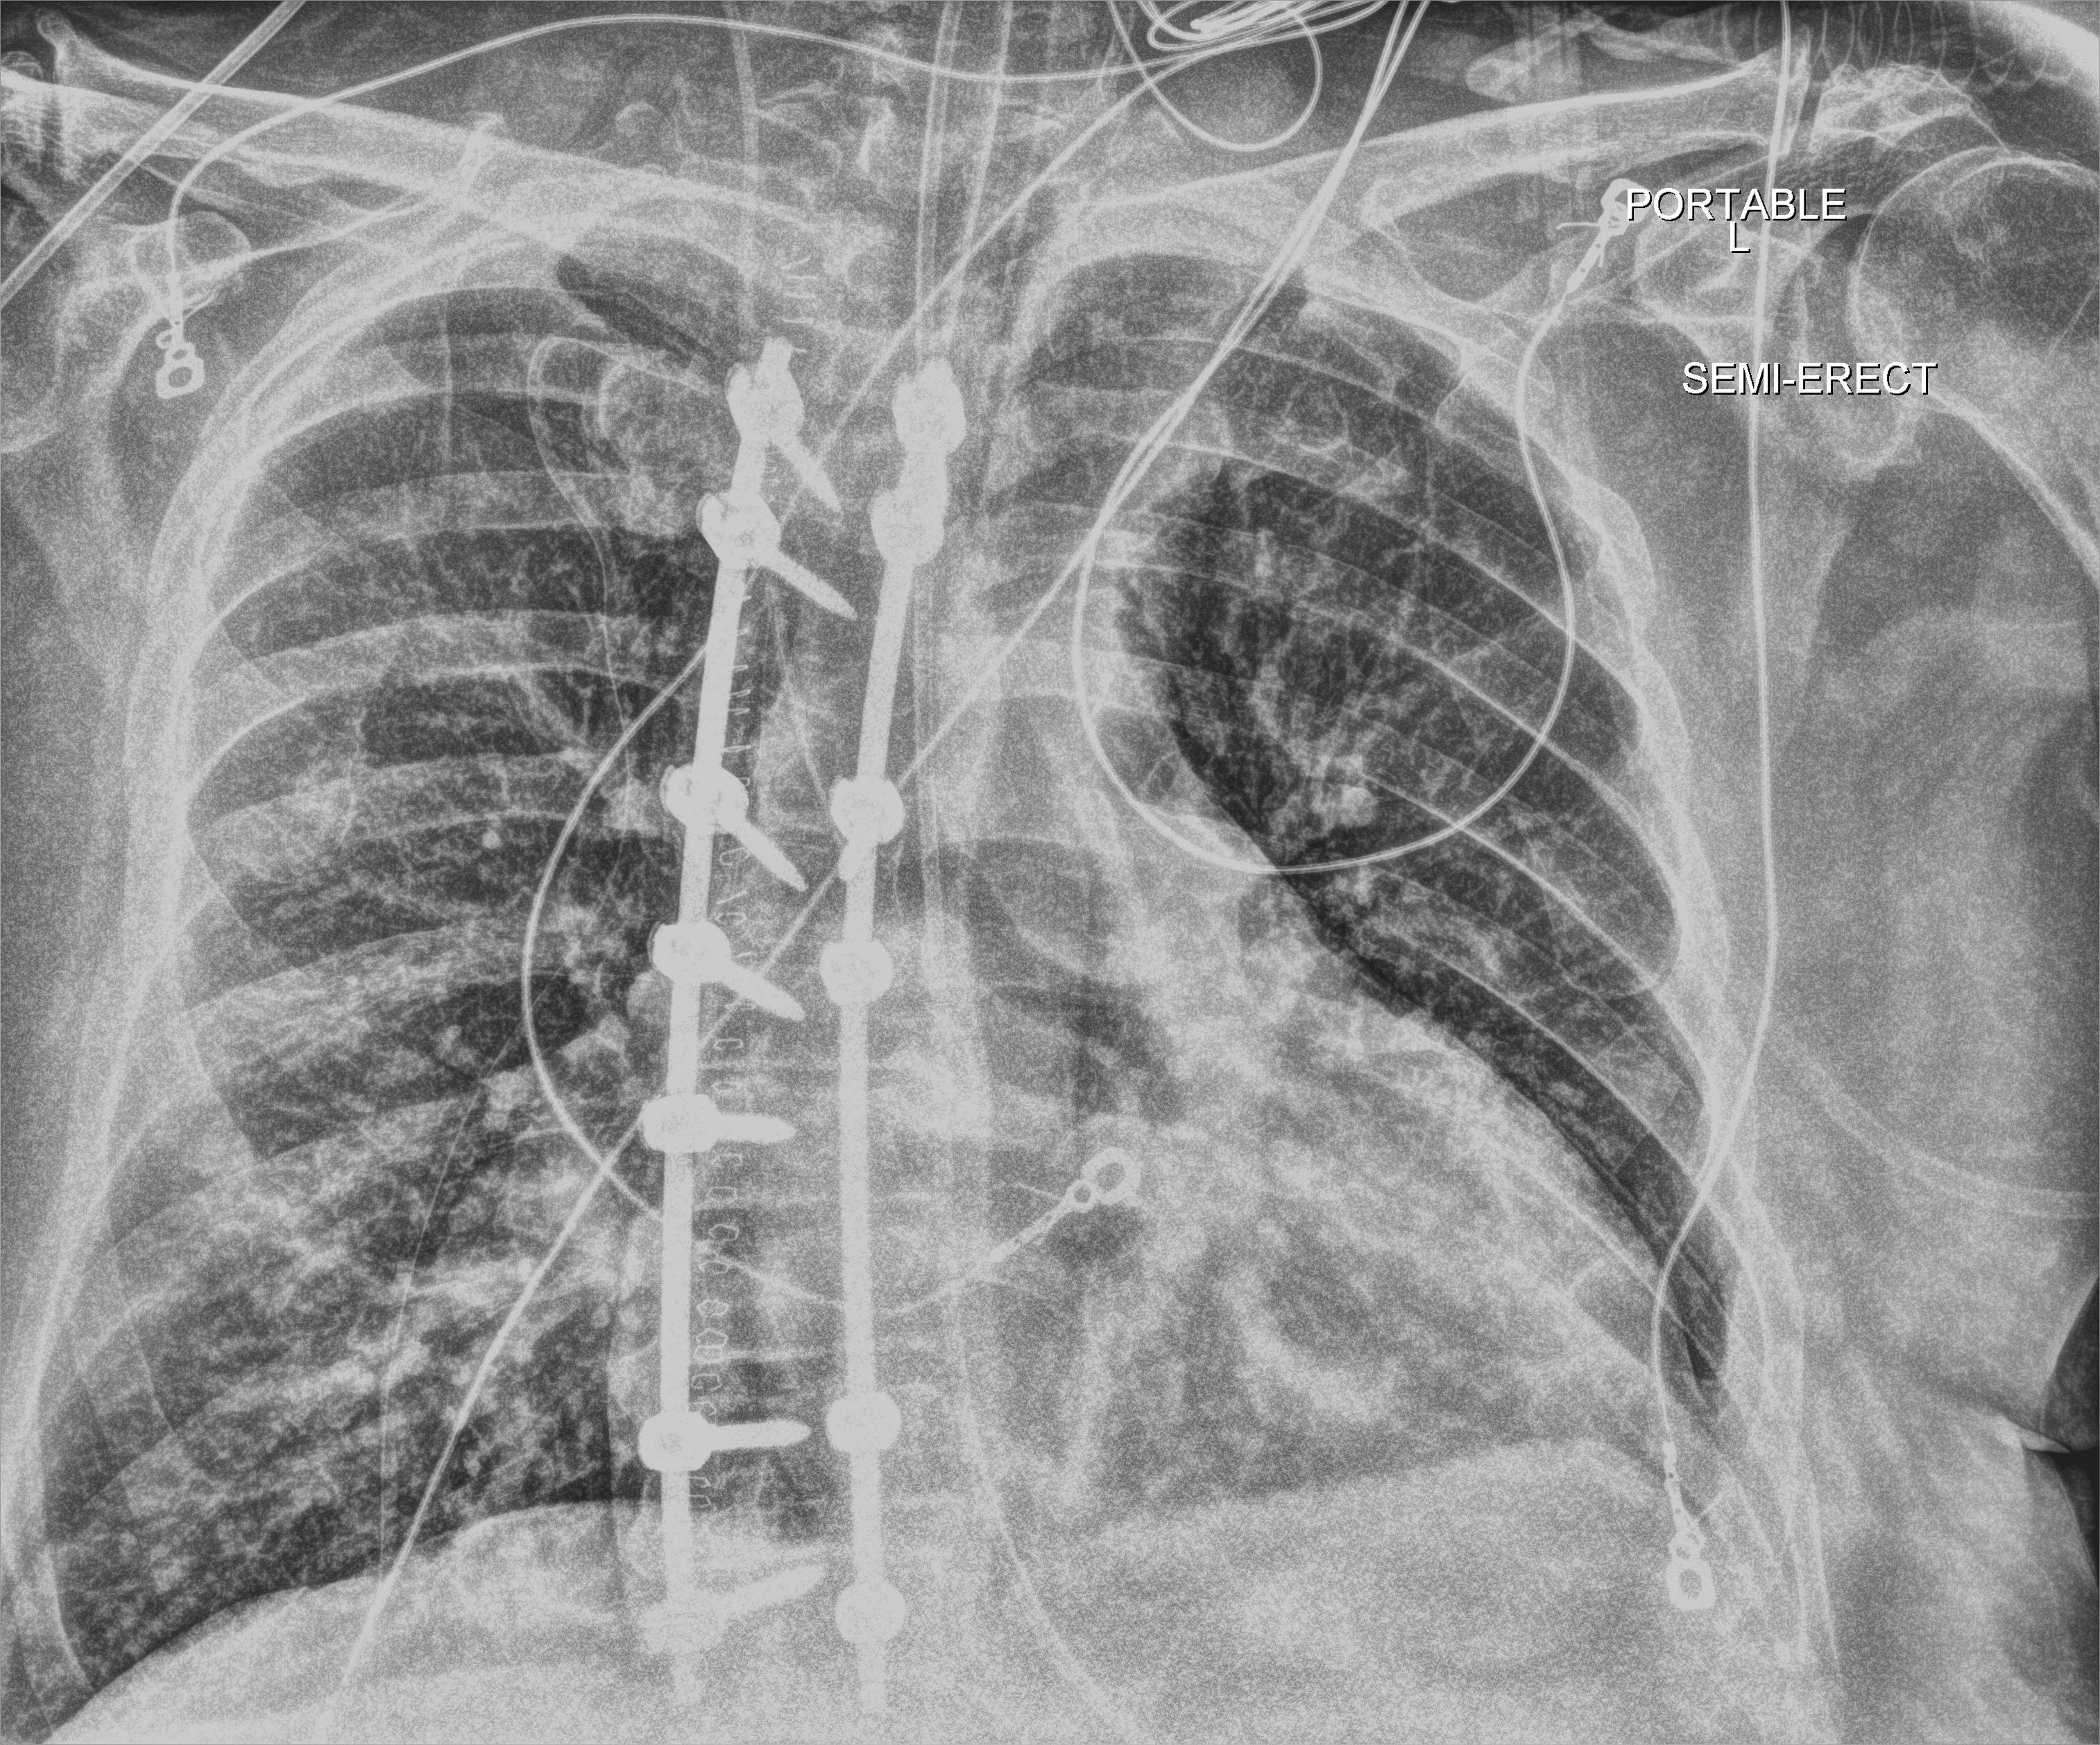
View: AP
Implant manufacturer: nuvasive reline